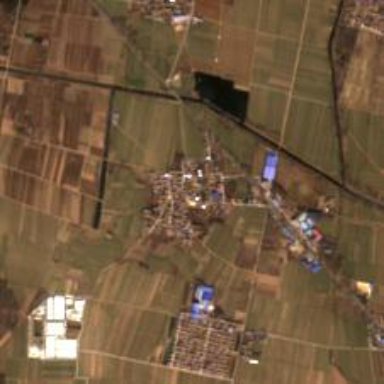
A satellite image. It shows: Village.